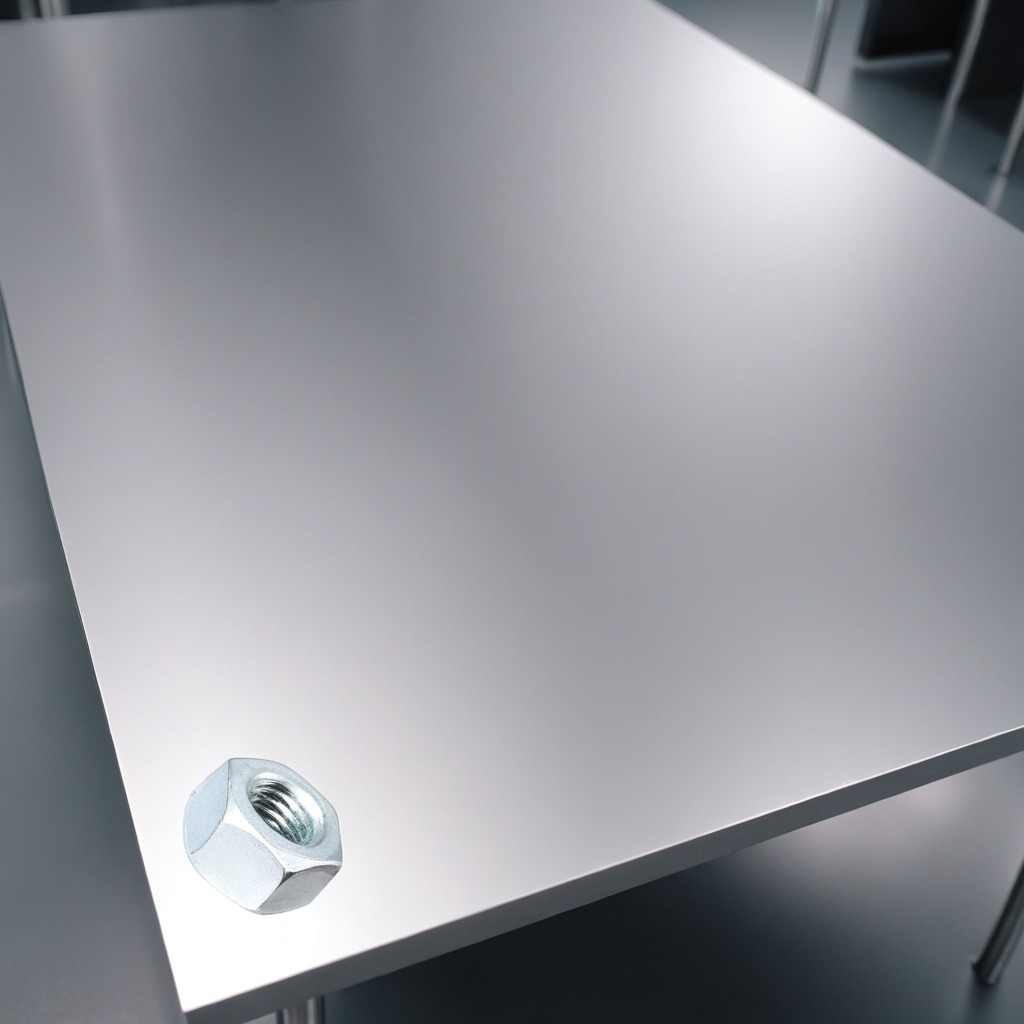
A metal nut is lying on a stainless steel table in a high-end prototyping lab.